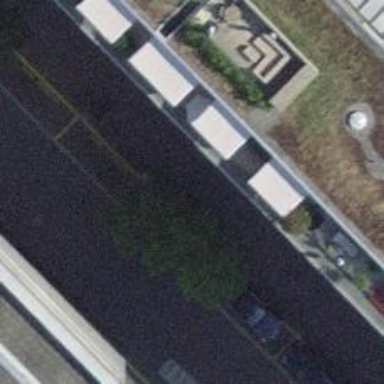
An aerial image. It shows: Bicycle parking area with rack.